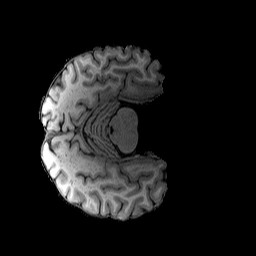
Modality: T1w
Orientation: axial
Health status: healthy